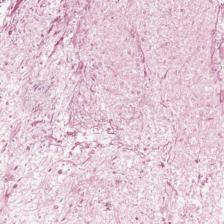
Label: Non-Viable-Tumor